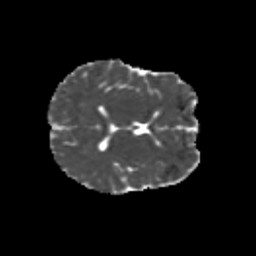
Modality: MD
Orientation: axial
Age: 9
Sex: male
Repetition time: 9.4 s
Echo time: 0.089 s